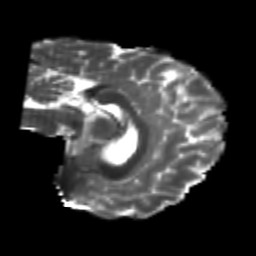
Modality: T2w
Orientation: sagittal
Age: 24
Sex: female
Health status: healthy
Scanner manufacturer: philips
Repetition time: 7.387 s
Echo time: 0.08599 s